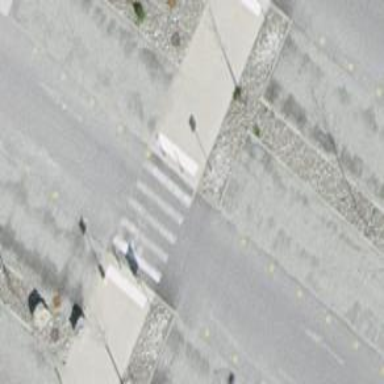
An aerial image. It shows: Uncontrolled zebra crossing on the road.